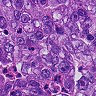
Metastatic tissue present: yes